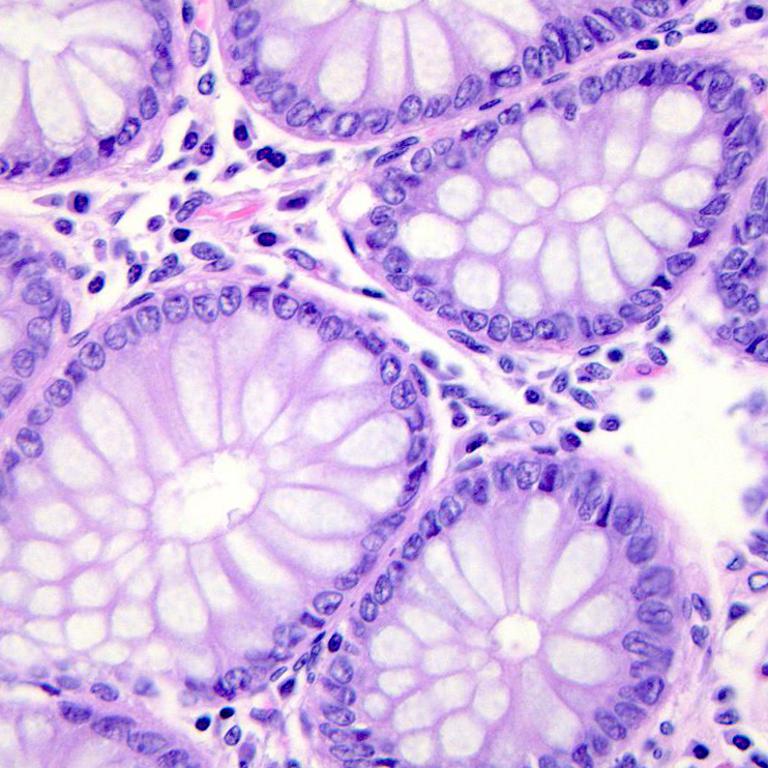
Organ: colon
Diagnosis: benign